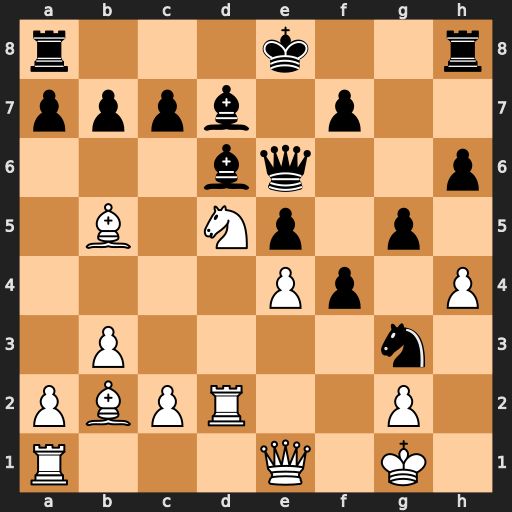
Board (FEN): r3k2r/pppb1p2/3bq2p/1B1Np1p1/4Pp1P/1P4n1/PBPR2P1/R3Q1K1
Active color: w
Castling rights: kq
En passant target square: -
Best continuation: Nxc7+ Bxc7 Bxd7+ Qxd7 Rxd7